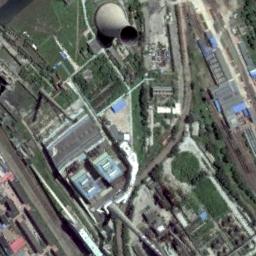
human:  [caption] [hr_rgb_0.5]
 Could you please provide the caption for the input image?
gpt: Many buildings of different shapes and sizes are beside the thermal power station .

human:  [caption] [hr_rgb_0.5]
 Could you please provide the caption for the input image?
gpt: There are two thermal power stations, and the left one is emitting smoke .

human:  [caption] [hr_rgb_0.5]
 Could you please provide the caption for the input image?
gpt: The thermal power station is on the grass next to some buildings .

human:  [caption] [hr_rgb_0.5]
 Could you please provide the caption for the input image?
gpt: Plant and machinery in a thermal power station, With a cooling tower and two chimneys .

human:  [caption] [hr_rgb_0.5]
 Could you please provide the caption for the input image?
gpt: There are many buildings and some green lawns on the thermal power station .